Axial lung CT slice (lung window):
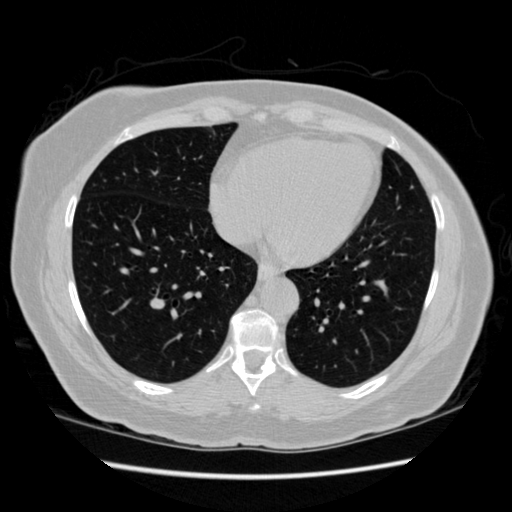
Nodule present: no